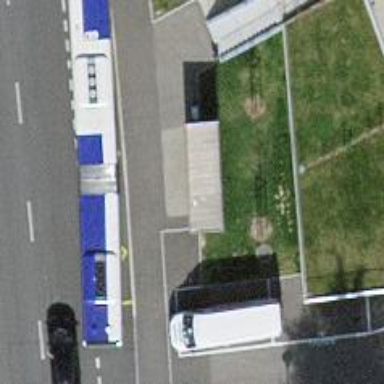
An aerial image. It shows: Bus stop with platform for public transport.